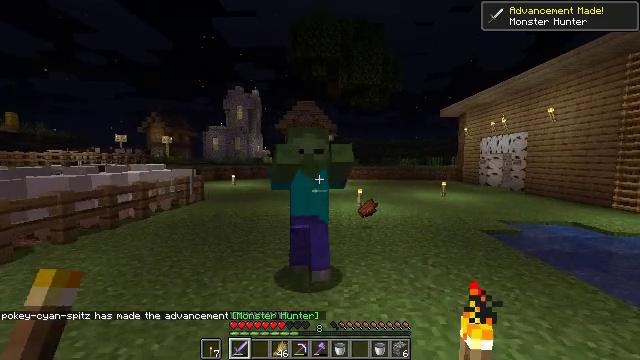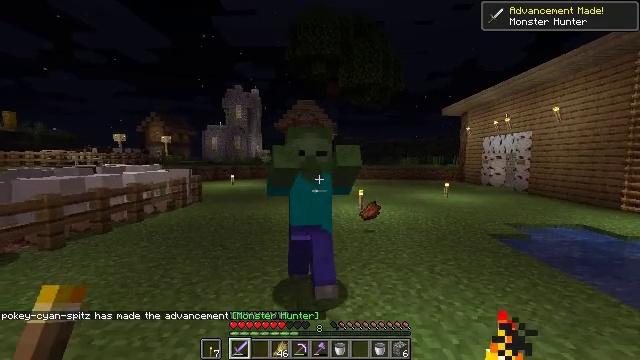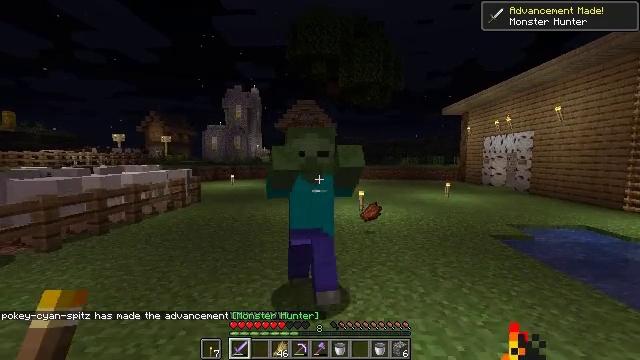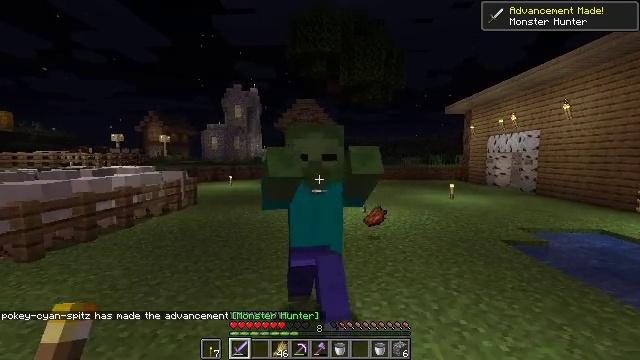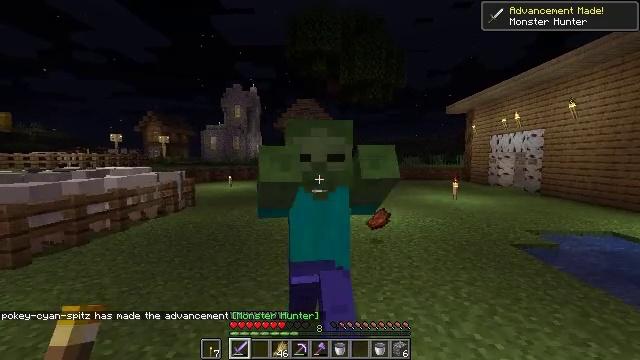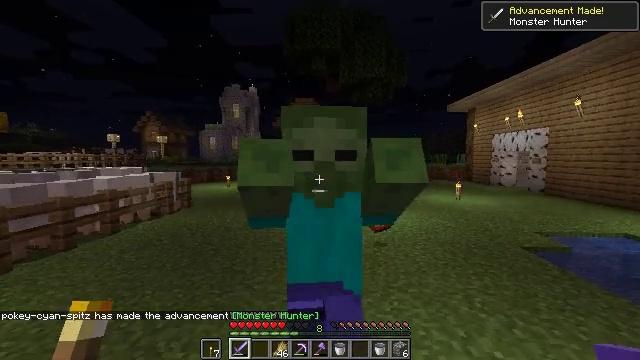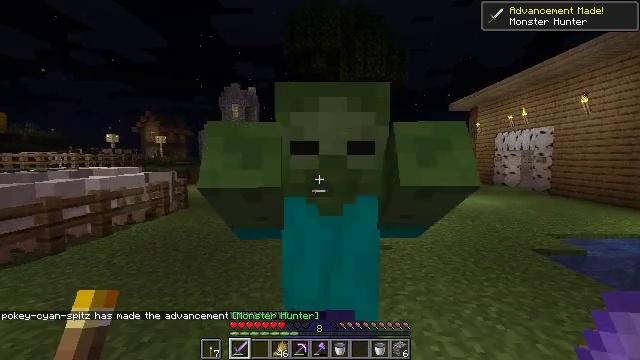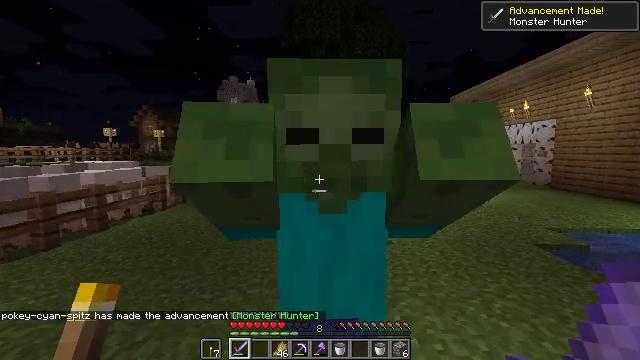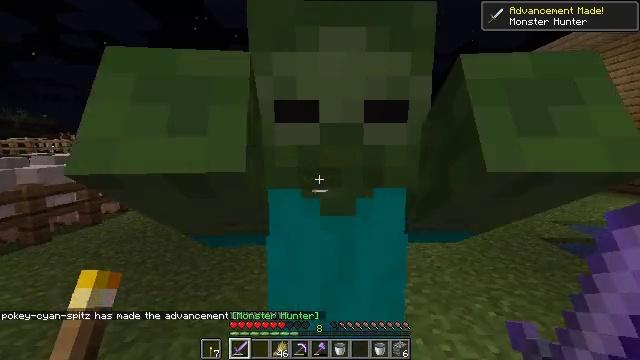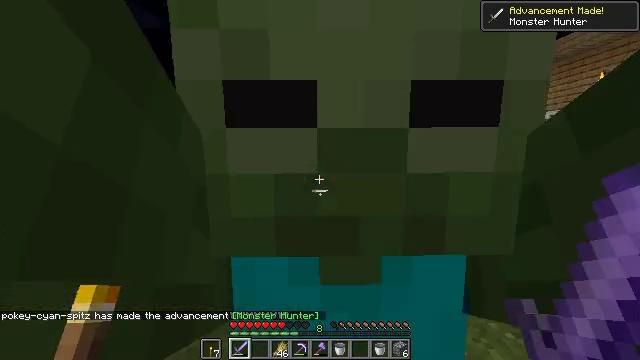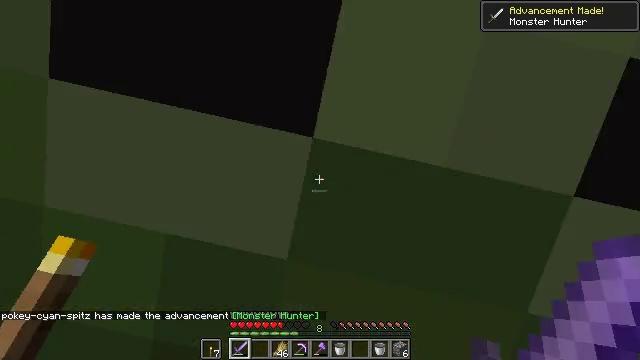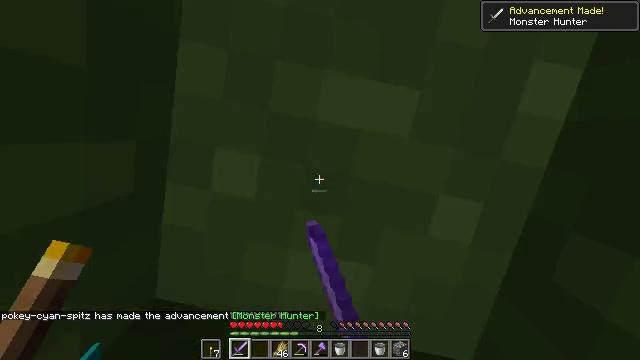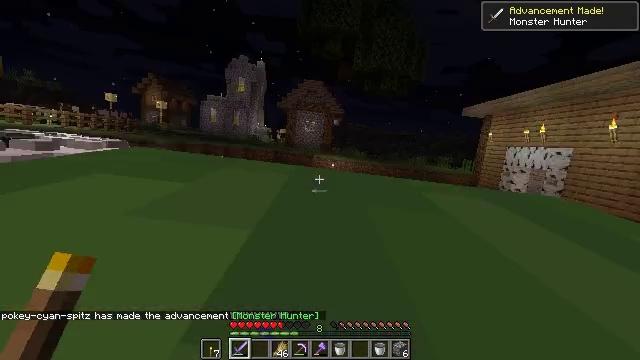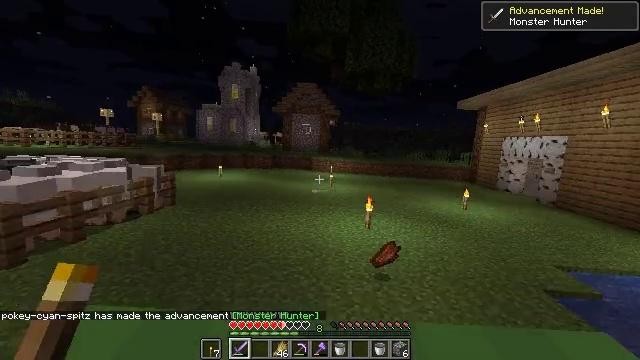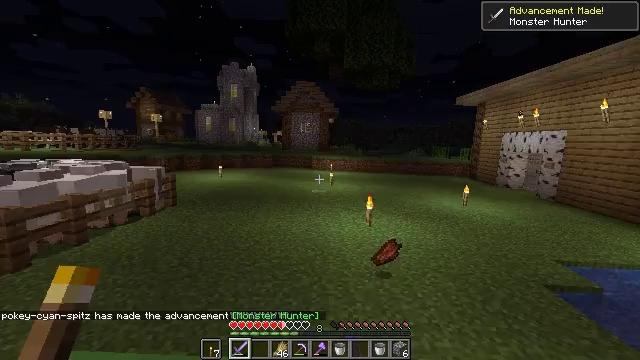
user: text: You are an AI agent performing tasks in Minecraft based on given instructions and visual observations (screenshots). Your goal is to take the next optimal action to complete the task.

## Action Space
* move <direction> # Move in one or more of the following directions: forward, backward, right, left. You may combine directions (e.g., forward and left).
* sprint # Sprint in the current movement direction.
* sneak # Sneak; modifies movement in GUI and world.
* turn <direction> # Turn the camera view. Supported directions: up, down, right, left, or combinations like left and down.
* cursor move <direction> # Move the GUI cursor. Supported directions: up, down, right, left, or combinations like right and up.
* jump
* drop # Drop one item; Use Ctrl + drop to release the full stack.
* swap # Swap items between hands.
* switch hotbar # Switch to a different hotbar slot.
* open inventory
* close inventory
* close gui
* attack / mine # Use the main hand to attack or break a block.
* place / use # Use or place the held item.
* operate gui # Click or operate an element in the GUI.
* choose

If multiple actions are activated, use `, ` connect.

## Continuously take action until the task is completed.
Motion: motion action
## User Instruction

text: Kill mobs.
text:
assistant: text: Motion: move forward, attack / mine
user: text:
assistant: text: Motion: move forward, attack / mine
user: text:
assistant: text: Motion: move forward, attack / mine
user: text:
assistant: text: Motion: move forward, attack / mine
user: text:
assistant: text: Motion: move forward, attack / mine
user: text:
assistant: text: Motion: move forward, attack / mine
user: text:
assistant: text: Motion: move forward, turn down, attack / mine
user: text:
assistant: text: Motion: move forward, turn down, attack / mine
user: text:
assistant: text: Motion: move forward
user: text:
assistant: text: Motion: move forward, attack / mine
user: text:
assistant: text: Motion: move forward, attack / mine
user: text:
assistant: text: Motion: move forward, attack / mine
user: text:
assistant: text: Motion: move forward
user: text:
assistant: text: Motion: move forward, attack / mine
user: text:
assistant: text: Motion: attack / mine